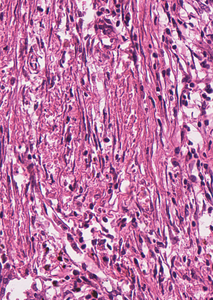
Tumor epithelial tissue: no
Tumor-associated stroma tissue: yes
Normal tissue: no